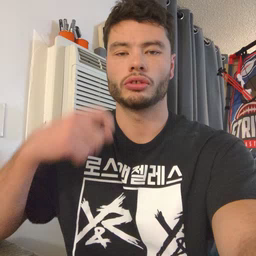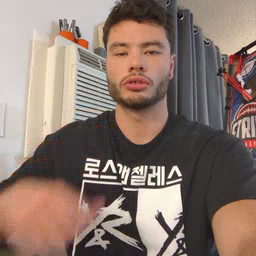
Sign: tomorrow